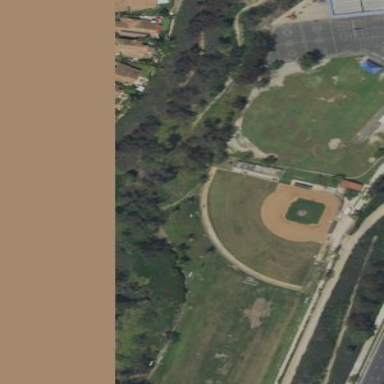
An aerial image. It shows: Baseball pitch for leisure and sports activities.